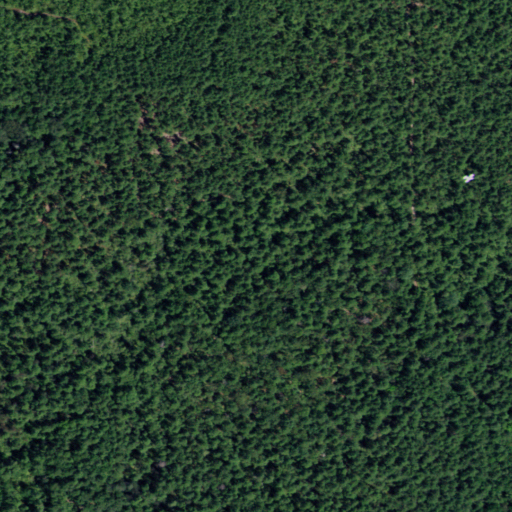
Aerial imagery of mountain in New Jersey named Sharps Mountain containing woody wetlands, evergreen forest, and mixed forest